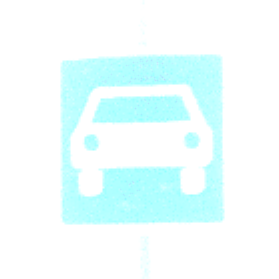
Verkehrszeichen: Kraftfahrstrasse
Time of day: Night
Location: Outdoor (Nature)
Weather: PartlyCloudy
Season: NotSpecified
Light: Natural